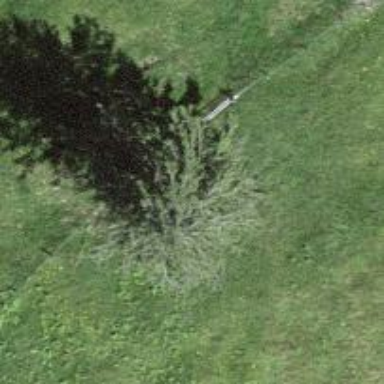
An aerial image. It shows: Single tag "natural: tree."